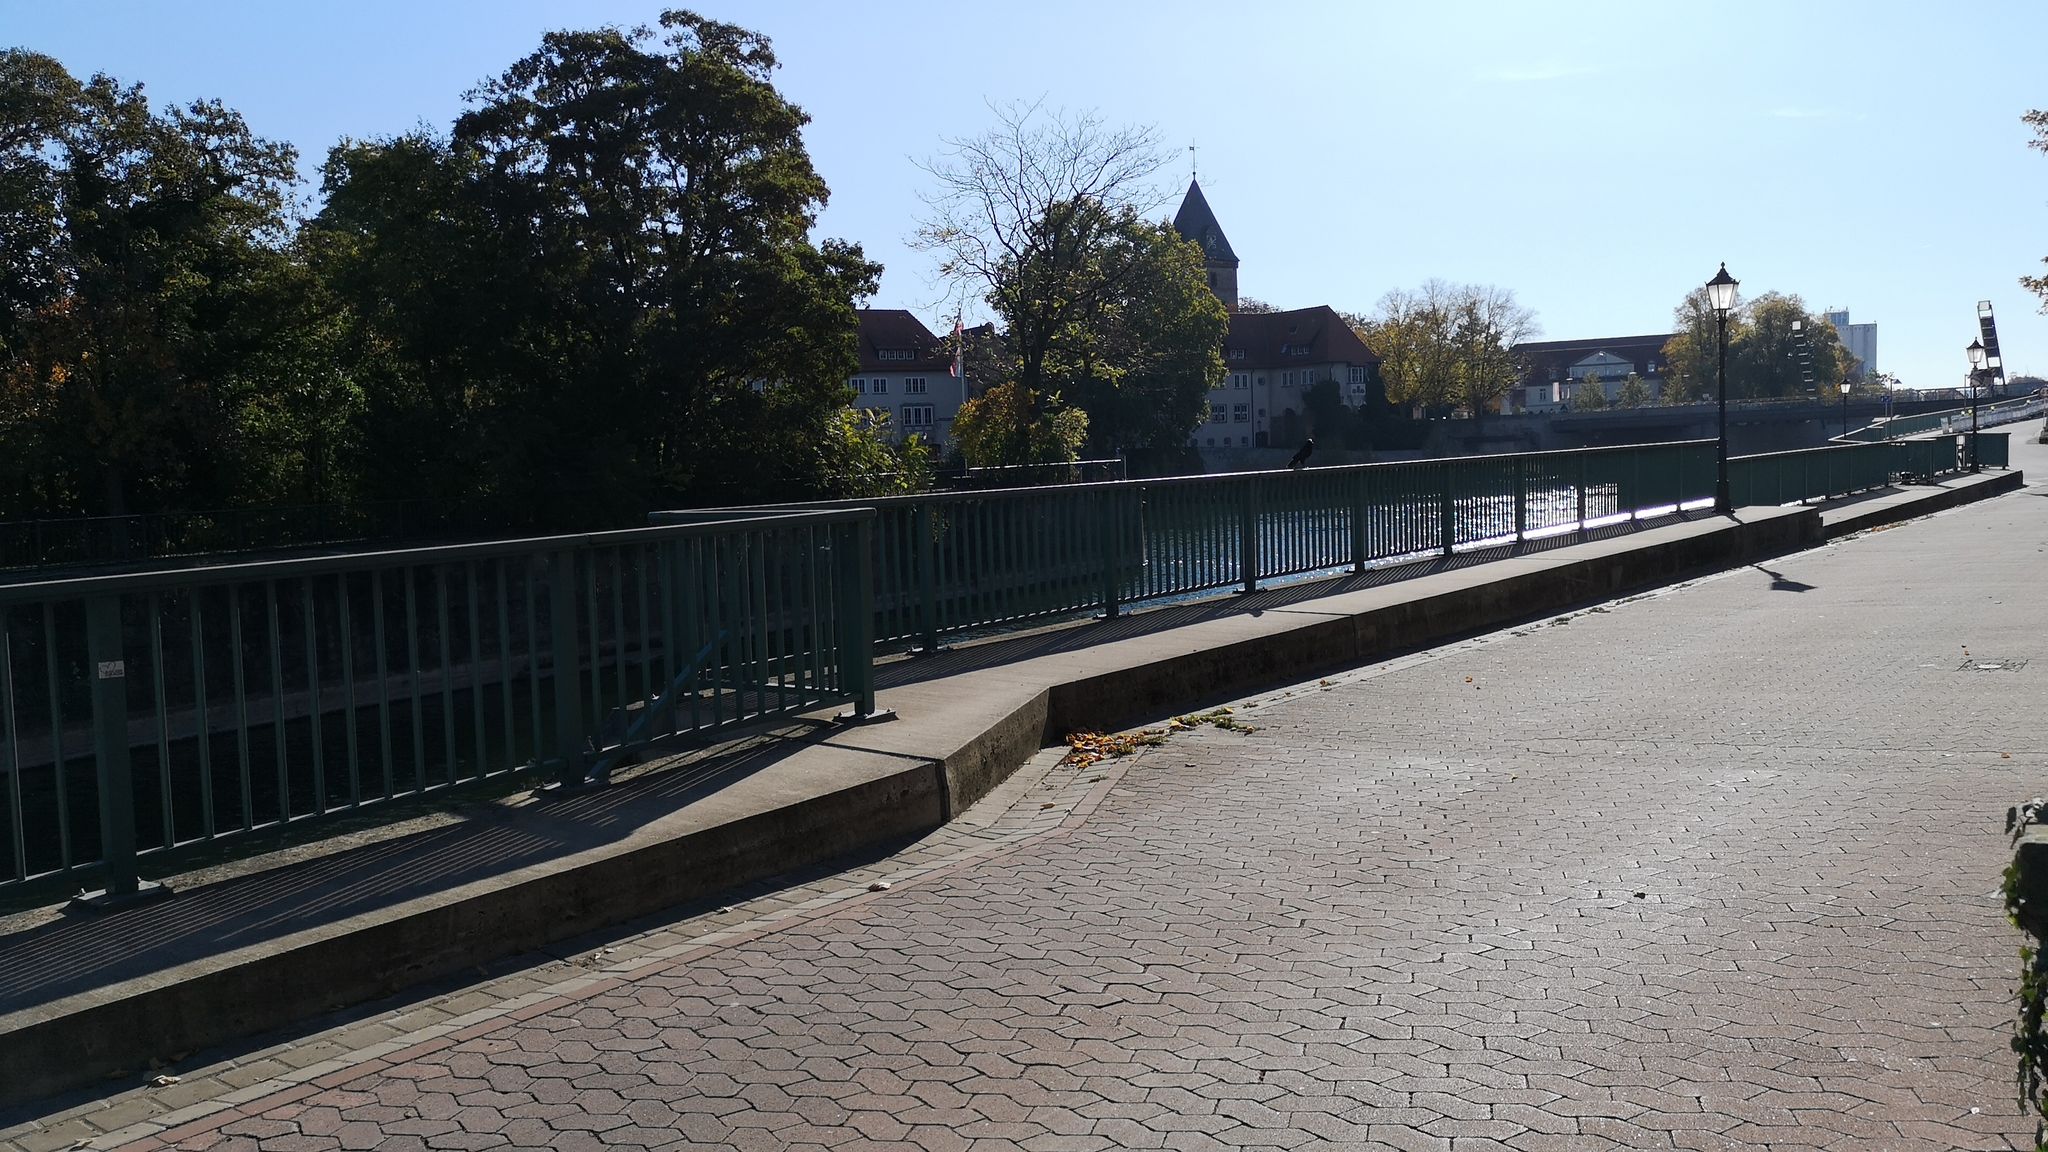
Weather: clear
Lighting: day
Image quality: good
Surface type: walking surface
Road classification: footway, steps, service
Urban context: dense urban cluster
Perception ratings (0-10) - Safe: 2.53, Lively: 2.62, Beautiful: 7.53, Boring: 2.42, Depressing: 2.98, Wealthy: 2.37